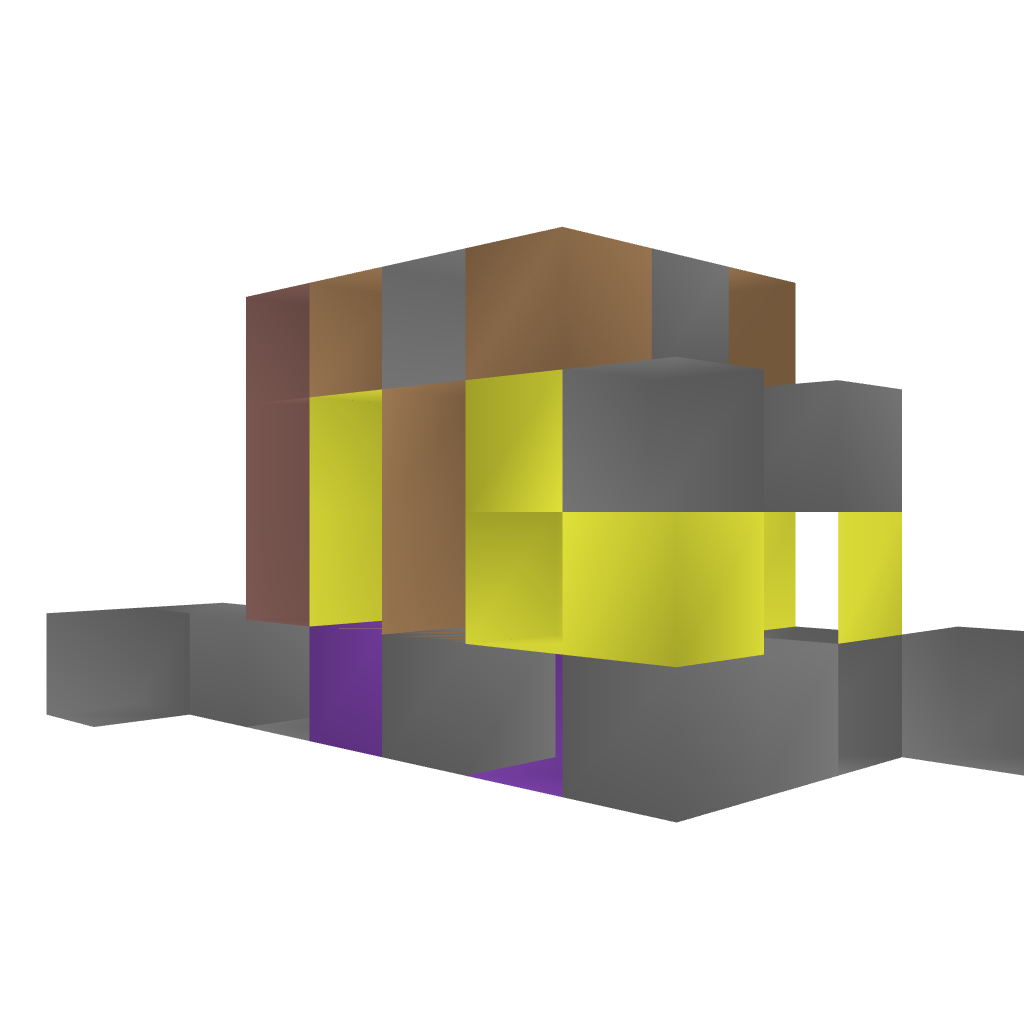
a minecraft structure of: Forklift bad low quality